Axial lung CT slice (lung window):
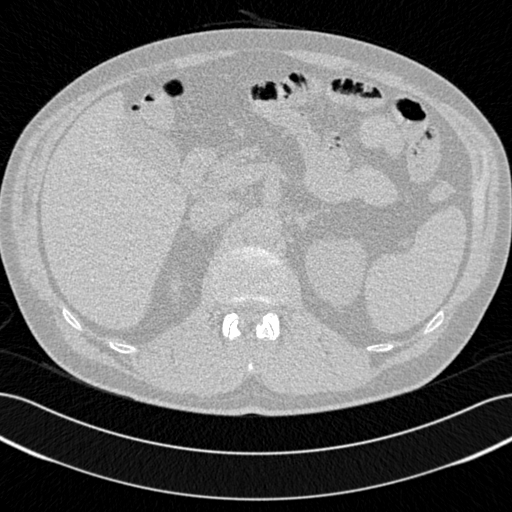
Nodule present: no